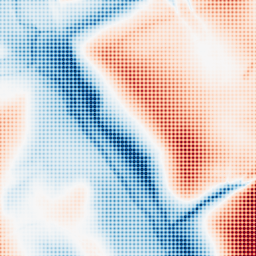
Category: classical
Decomposition family: gaussian_anisotropic
Decomposition parameters: sigma_x: 50
sigma_y: 10
Upsampling method: sinc_blackman
Upsampling parameters: scale: 8
kernel_size: 8
Upsampling scale: 8